Chest X-ray:
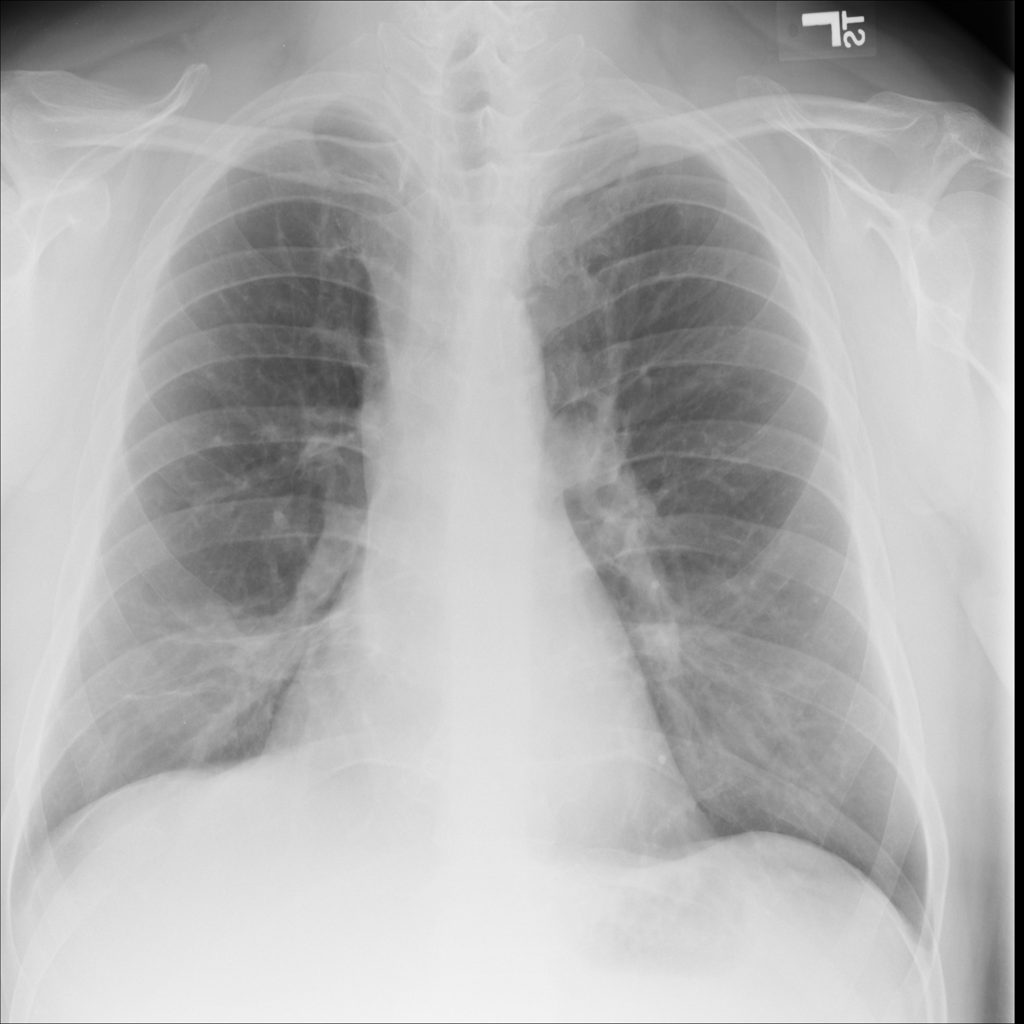
Findings: Consolidation
No abnormal finding: no